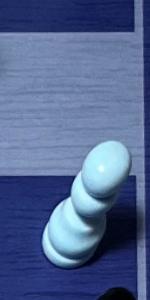
Label: Pawn_White